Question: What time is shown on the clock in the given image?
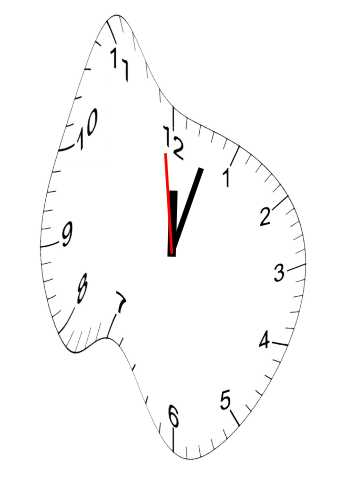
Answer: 12:02:59